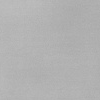
Atmospheric dust classification: dusty